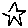
Label: star